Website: walmart
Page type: delivery-shipping
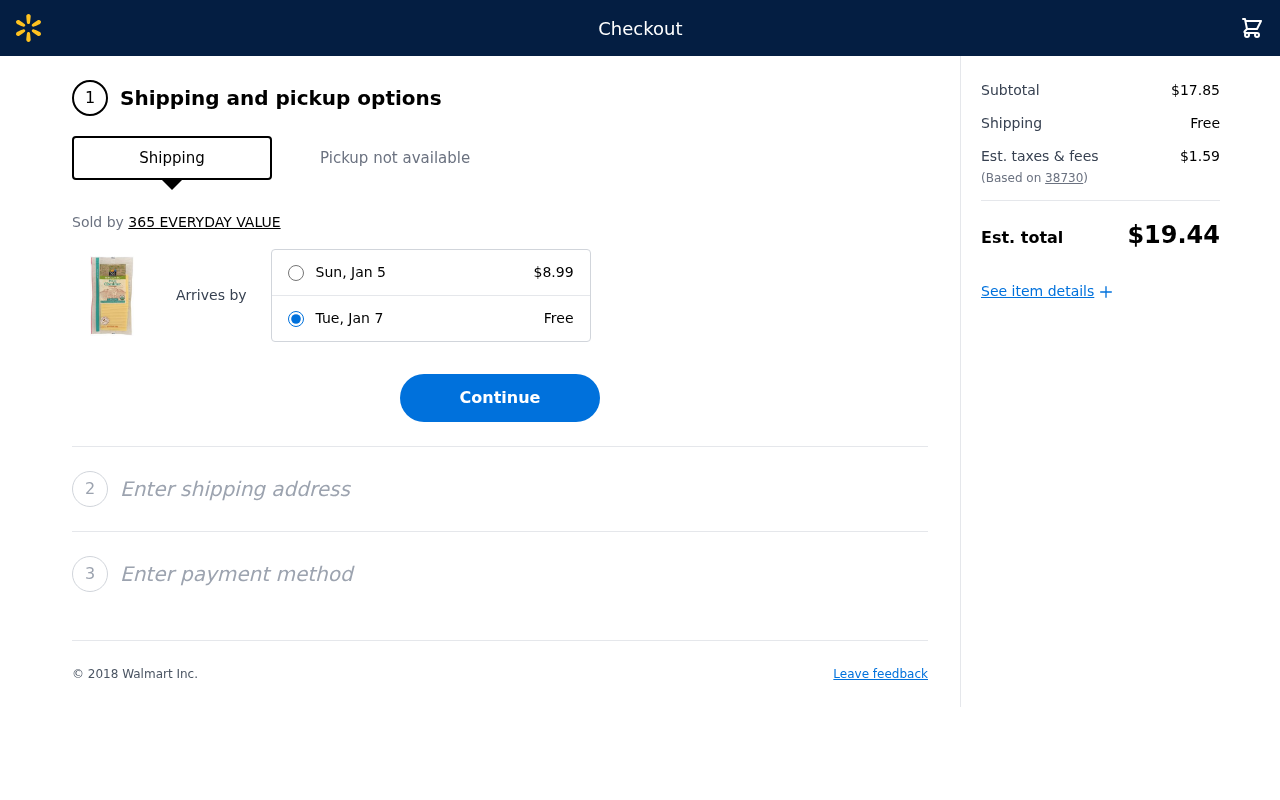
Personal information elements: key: PII_POSTCODE
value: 38730
Product elements: key: PRODUCT1_BRAND
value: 365 EVERYDAY VALUE
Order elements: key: ORDER_EXPRESS_DATE
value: Sun, Jan 5
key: ORDER_EXPRESS_PRICE
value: $8.99
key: ORDER_DELIVERY_DATE
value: Tue, Jan 7
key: ORDER_SHIPPING_COST
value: Free
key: ORDER_SUBTOTAL
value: $17.85
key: ORDER_SHIPPING_COST2
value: Free
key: ORDER_TAX
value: $1.59
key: ORDER_TOTAL
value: $19.44